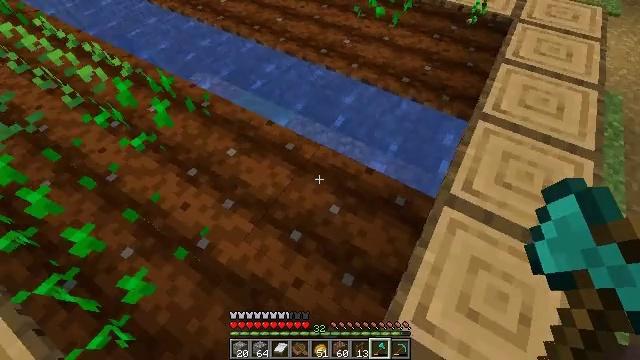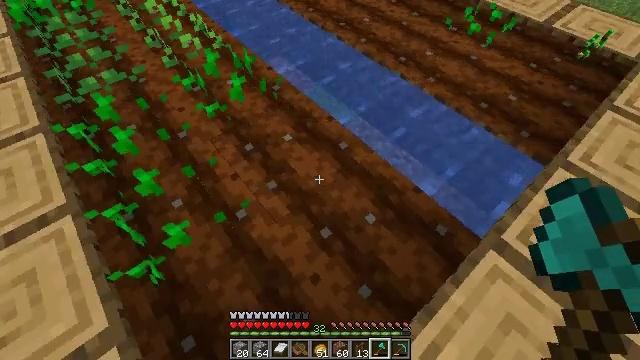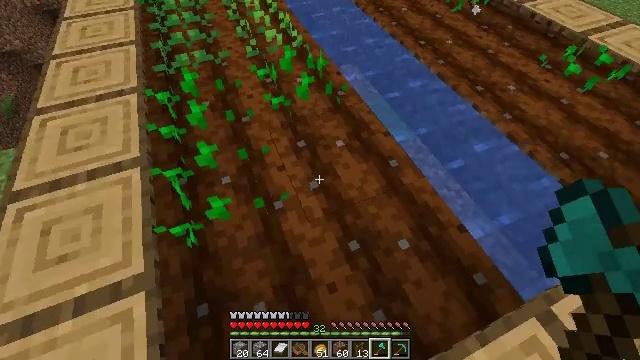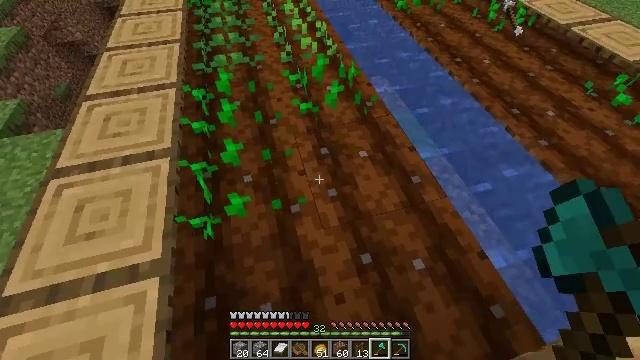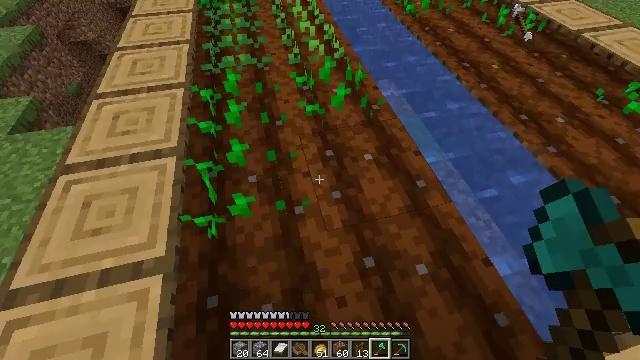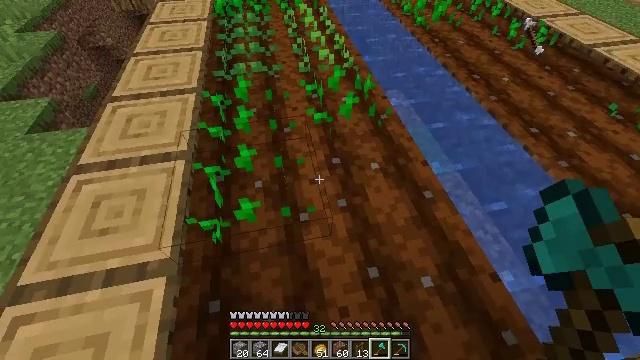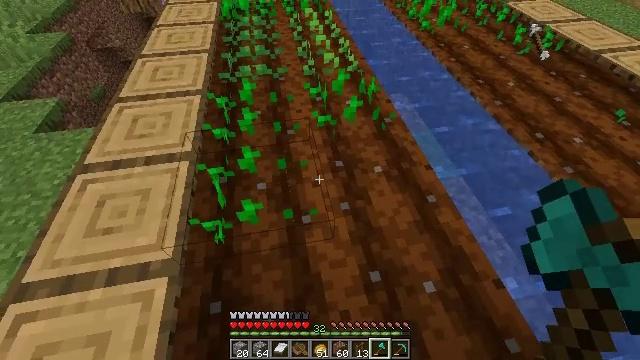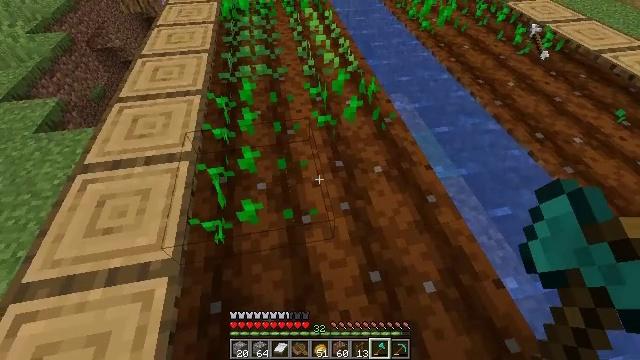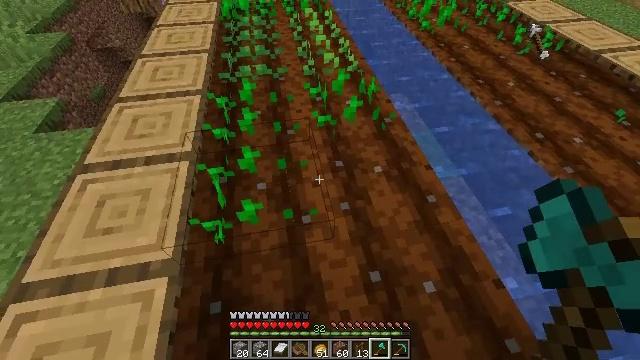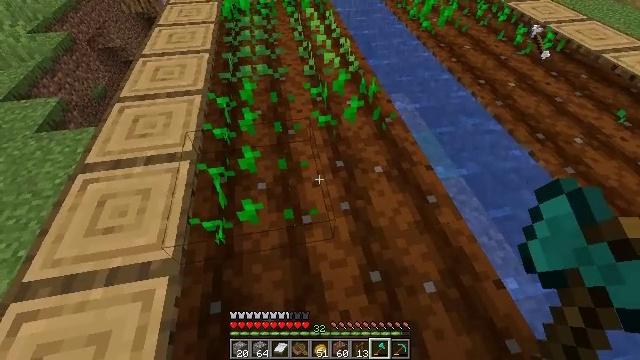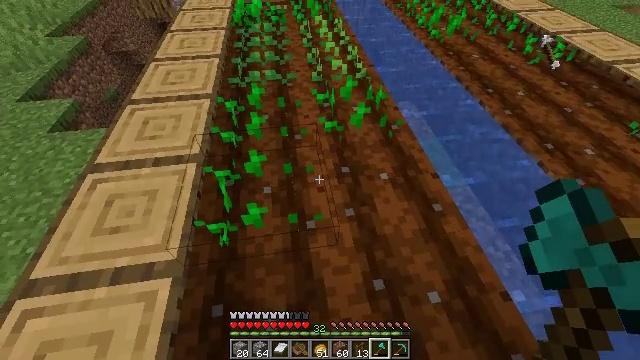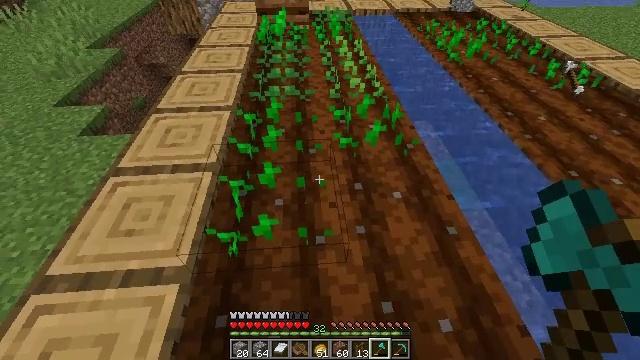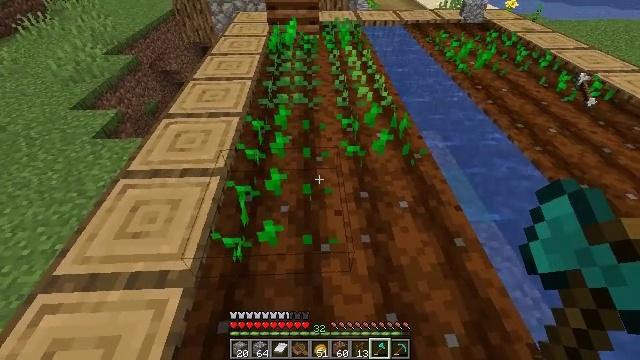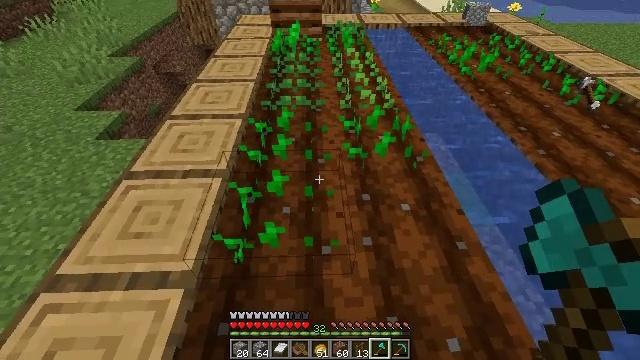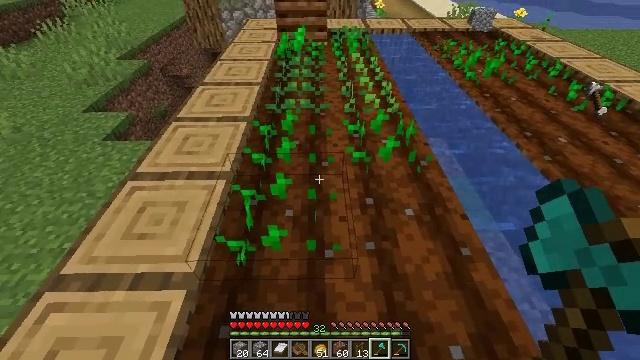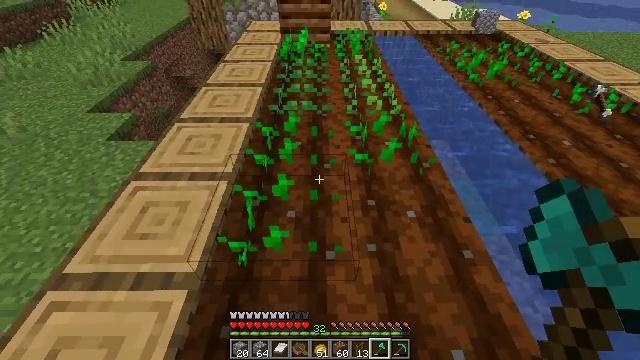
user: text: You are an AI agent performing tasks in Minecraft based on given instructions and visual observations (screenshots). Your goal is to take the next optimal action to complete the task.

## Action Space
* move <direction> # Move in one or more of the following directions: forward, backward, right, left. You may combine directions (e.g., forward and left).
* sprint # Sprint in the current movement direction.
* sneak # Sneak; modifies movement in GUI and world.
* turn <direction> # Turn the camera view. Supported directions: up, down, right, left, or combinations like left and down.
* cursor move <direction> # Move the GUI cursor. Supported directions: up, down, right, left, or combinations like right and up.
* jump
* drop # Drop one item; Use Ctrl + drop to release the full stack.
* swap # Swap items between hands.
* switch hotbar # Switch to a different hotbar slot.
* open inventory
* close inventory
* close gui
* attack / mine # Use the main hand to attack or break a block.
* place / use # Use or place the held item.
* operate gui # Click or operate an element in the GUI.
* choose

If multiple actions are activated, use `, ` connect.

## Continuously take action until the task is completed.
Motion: motion action
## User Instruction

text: Pull up beetroots from the soil.
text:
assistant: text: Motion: turn left
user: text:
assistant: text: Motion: turn left and up
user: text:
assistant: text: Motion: turn left and up
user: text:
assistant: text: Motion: turn left
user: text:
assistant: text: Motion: turn left and up
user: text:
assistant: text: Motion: turn left
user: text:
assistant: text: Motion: no_op
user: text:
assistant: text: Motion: no_op
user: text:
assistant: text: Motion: no_op
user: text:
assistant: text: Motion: turn left and up
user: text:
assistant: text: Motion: turn left and up
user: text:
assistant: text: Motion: turn left and up
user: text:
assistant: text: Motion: no_op
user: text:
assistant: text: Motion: turn left
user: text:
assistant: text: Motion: no_op
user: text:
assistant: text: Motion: move forward
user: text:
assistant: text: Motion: move forward
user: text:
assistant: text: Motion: move forward
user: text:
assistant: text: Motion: move forward
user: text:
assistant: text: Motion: move forward
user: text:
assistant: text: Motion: move forward
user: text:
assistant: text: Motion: move forward
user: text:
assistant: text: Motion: turn right and down
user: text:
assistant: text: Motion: turn right
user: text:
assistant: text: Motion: turn right
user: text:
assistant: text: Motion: turn right and up
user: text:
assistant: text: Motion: turn up
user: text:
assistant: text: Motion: turn up
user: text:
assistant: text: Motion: turn left and up
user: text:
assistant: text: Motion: no_op